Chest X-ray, AP view. Patient: 57 years old, sex M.
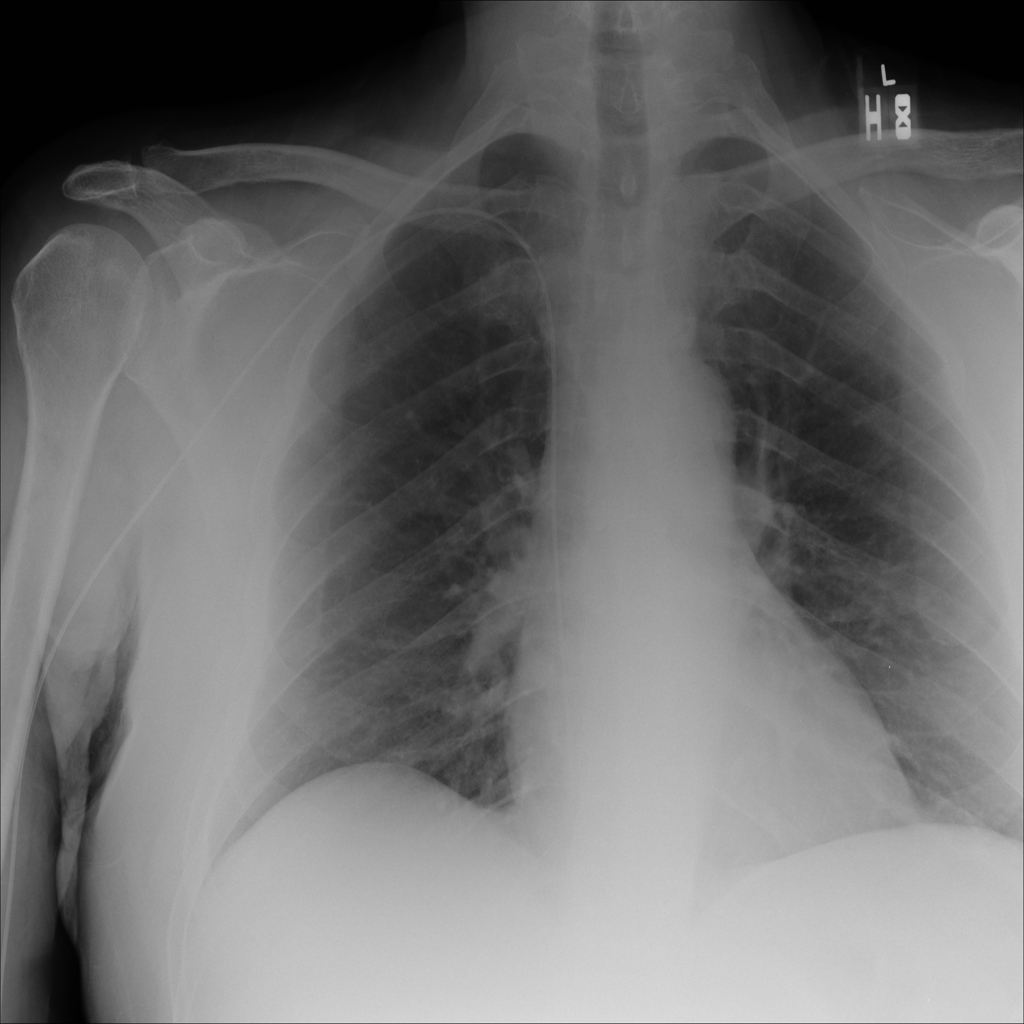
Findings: No Finding